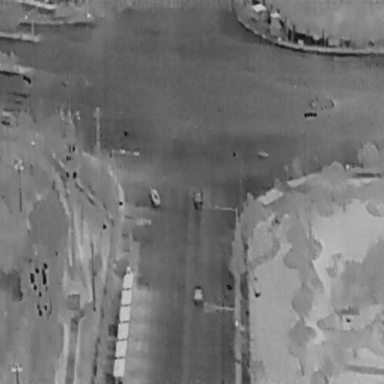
There are five objects shown in the infrared image, including a Bicycle, and four Cars.